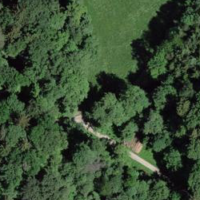
EUNIS habitat code: 41
Species observed at this site:
Hedera helix